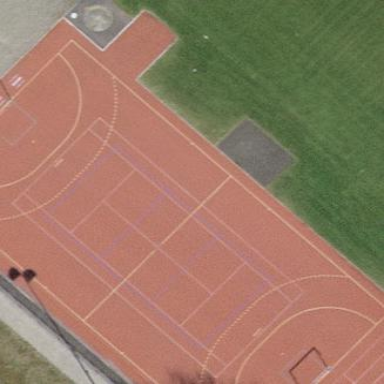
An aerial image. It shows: Multi-sport pitch with tartan surface for leisure activities.